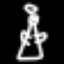
Label: angel